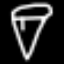
Label: diamond